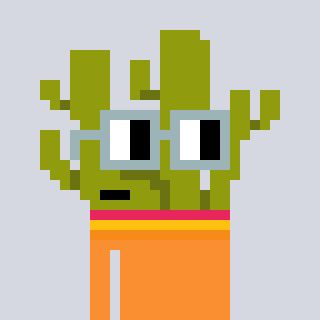
a pixel art character with square dark gray glasses, a cactus-shaped head and a orange-colored body on a cool background